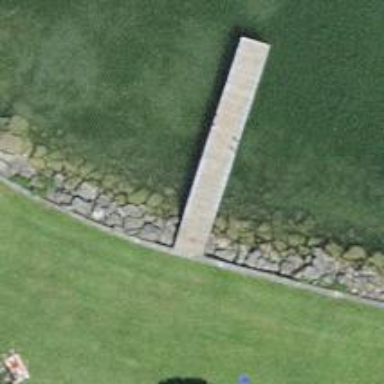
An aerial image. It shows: Man-made pier.